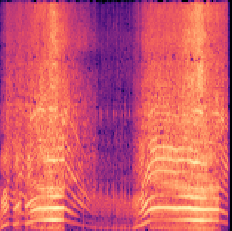
Sound class: Chainsaw